Interaction volume radius: 5 \u00c5
Interaction volume height: 20 \u00c5
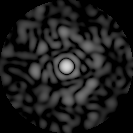
Disorder parameter: 0.8715